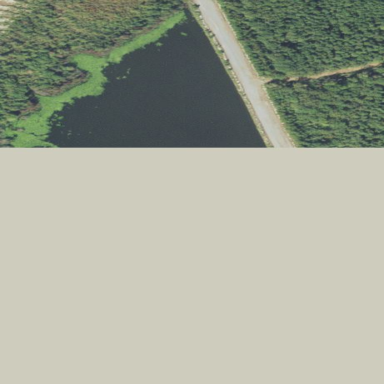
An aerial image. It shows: Pond with natural water.